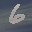
Label: 6